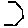
Label: hexagon